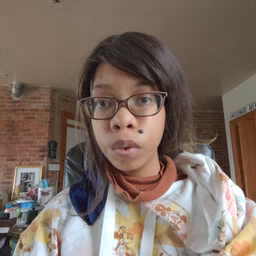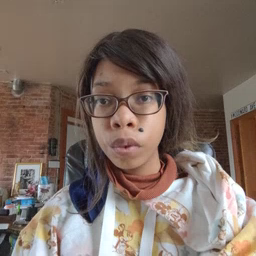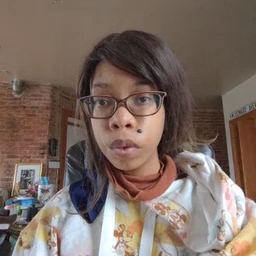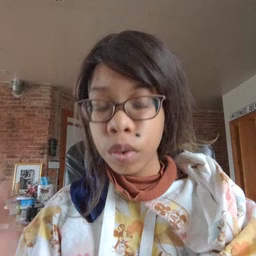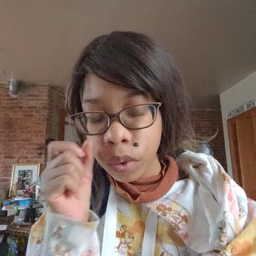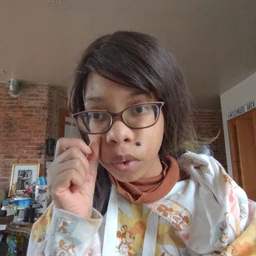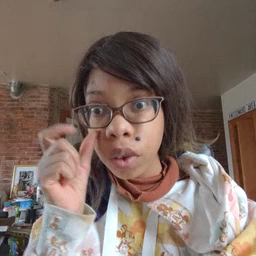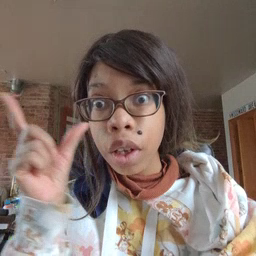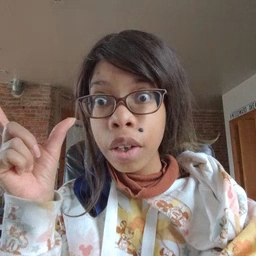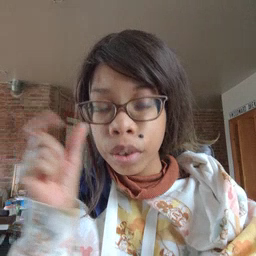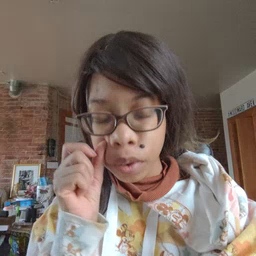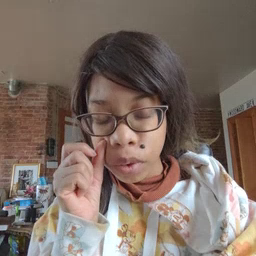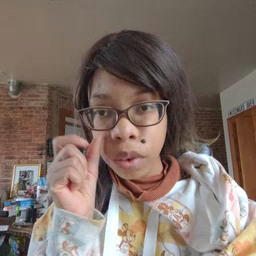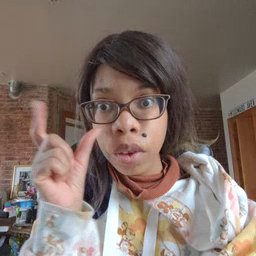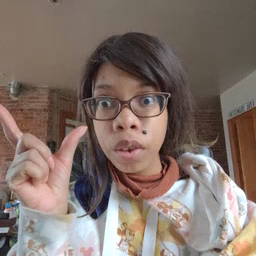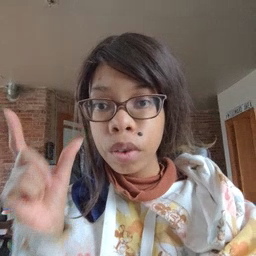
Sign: awake